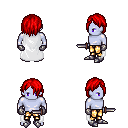
a pixel art fantasy rpg character, male body template, dark elf, purple skin, white cape, gold greaves, red bangs hairstyle, metal gloves, metal boots, dagger, four views (front, back, left, right), 2x2 character sprite sheet, small pixel art, hard edges, no anti-aliasing